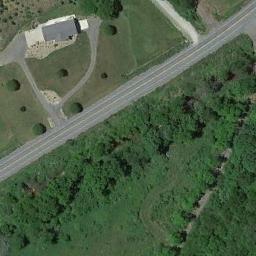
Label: freeway